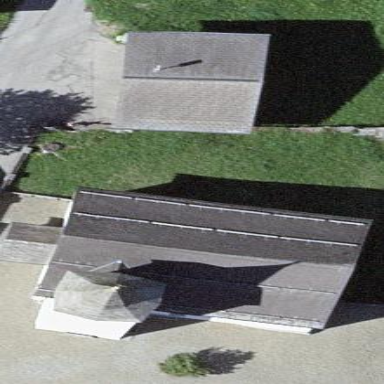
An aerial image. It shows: Church which is place of worship.